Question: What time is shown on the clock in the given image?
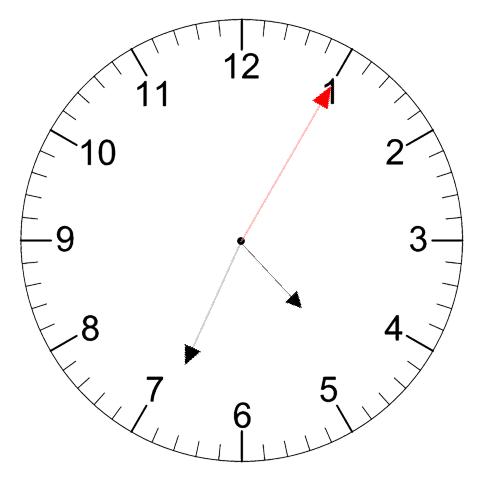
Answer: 04:34:05